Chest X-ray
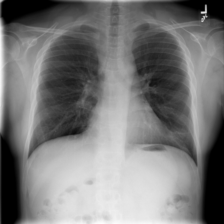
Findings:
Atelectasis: positive
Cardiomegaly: negative
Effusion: negative
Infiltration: negative
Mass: negative
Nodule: negative
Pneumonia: negative
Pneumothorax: negative
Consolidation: negative
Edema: negative
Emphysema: negative
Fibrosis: negative
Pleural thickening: negative
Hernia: negative